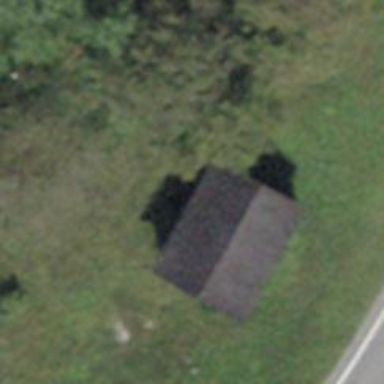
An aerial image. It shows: Cabin is depicted in the image.